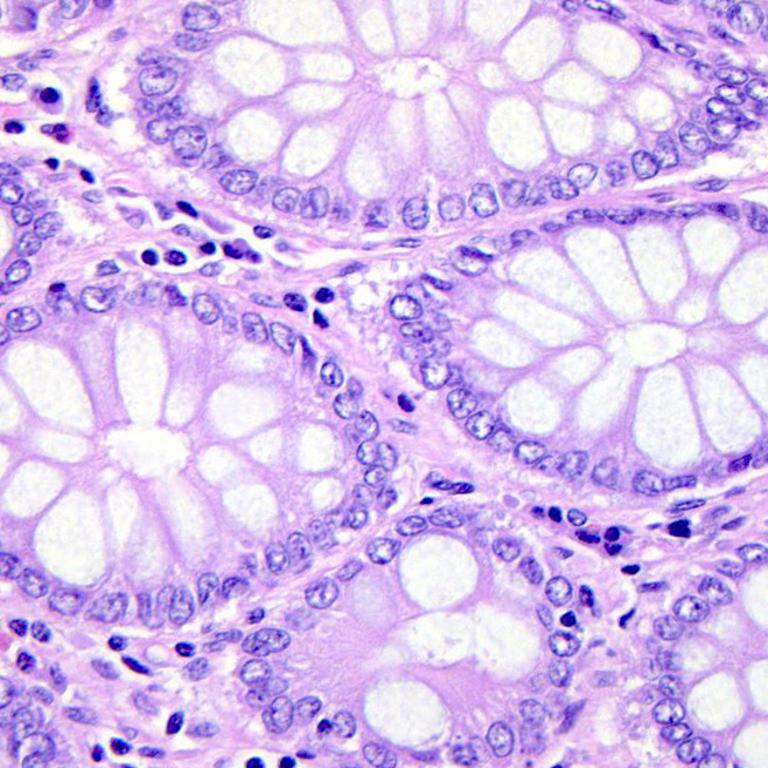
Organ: colon
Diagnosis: benign